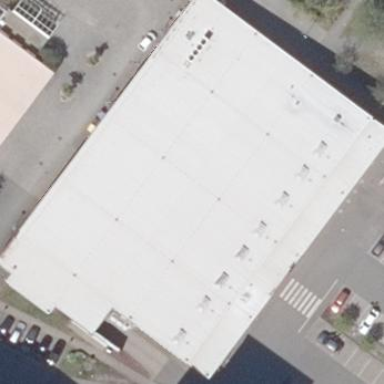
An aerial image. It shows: Flat-roofed supermarket building.